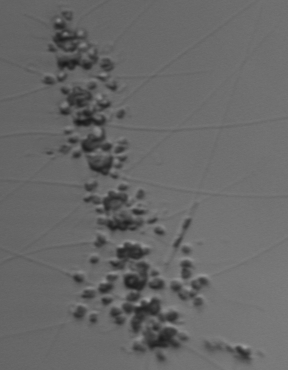
Label: Chaetoceros_didymus_TAG_external_flagellate